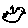
Label: bird